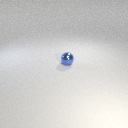
small blue metal sphere